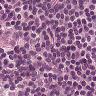
Metastatic tissue present: no